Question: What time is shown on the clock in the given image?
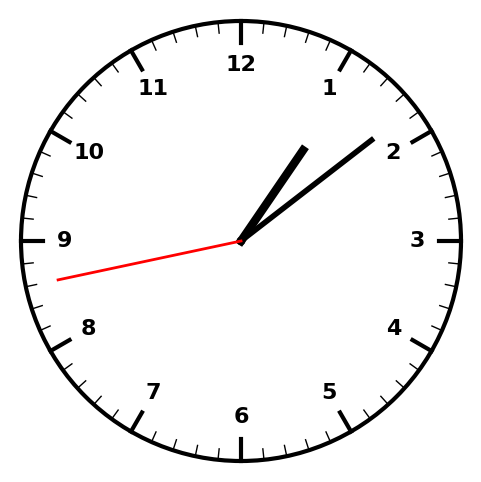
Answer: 01:08:43